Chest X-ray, PA view. Patient: 36 years old, sex M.
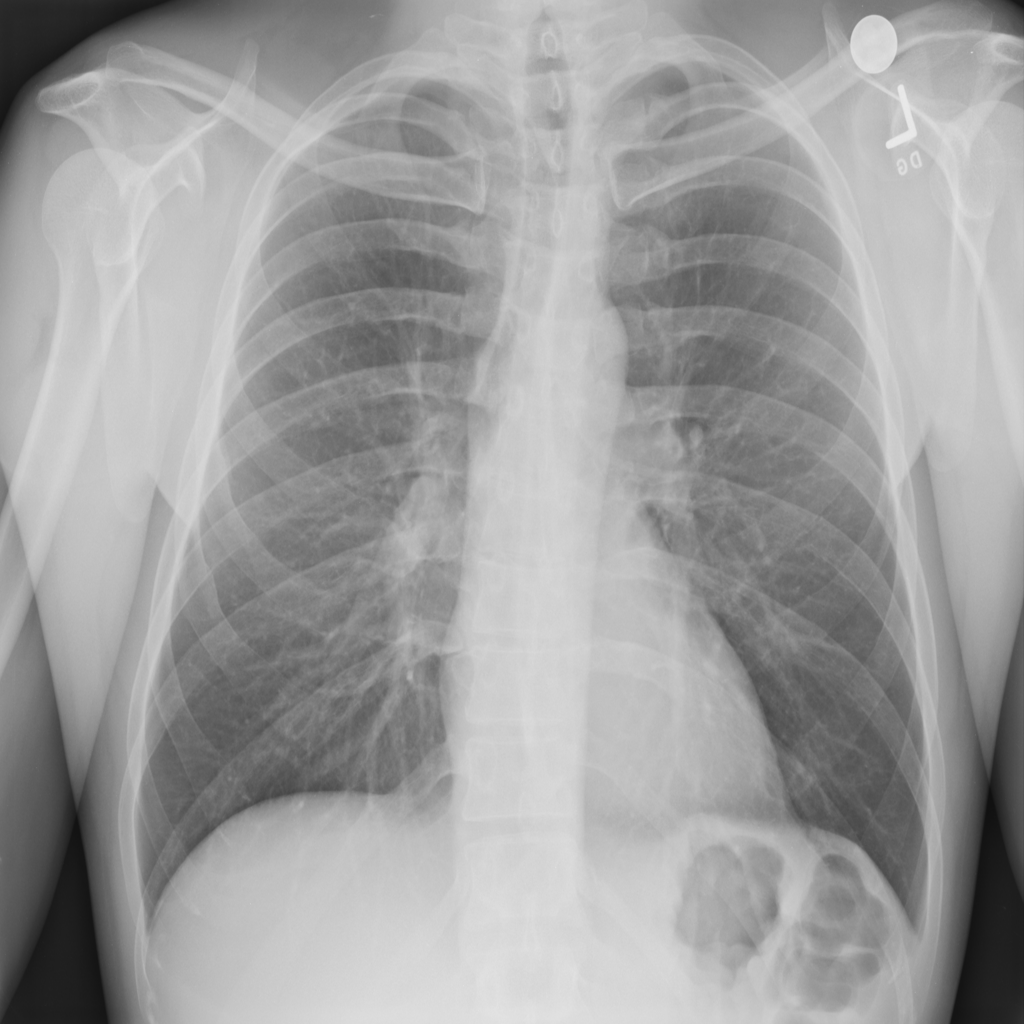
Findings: No Finding